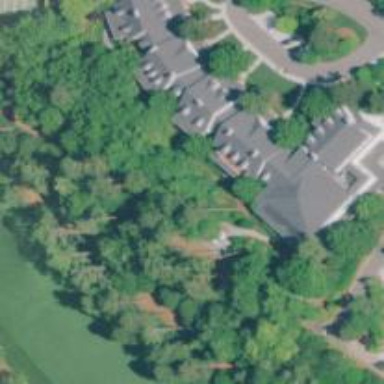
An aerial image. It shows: Path for both road and golf.